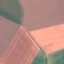
Label: AnnualCrop